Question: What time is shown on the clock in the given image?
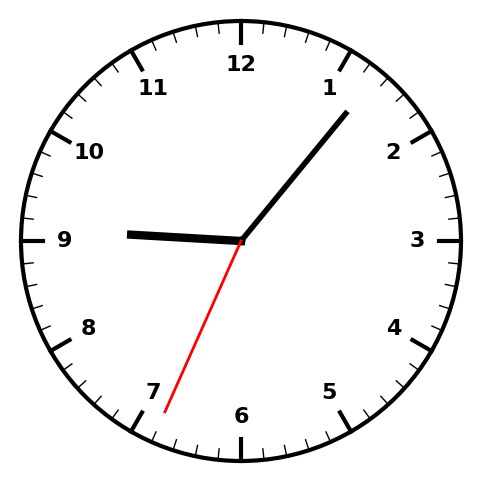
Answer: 09:06:34